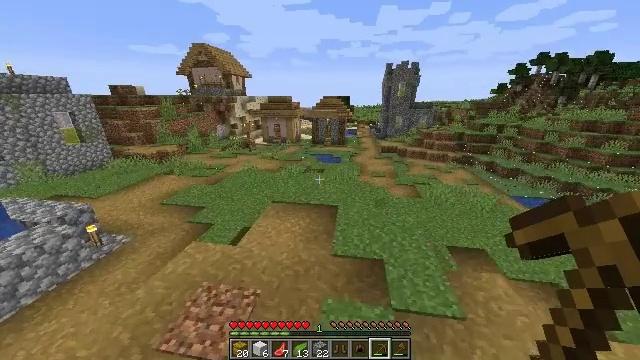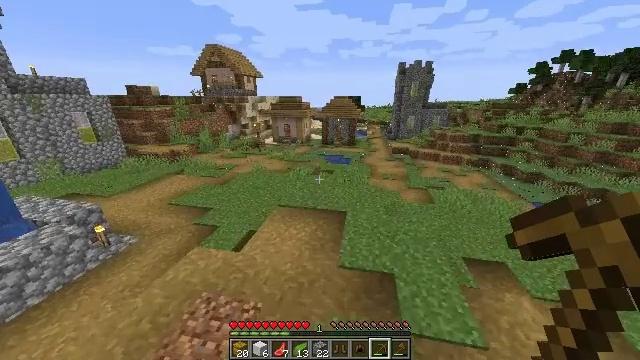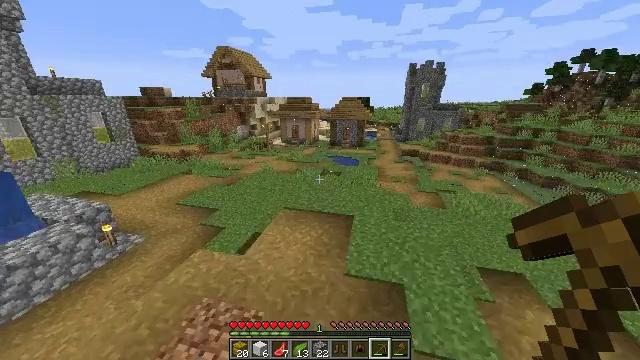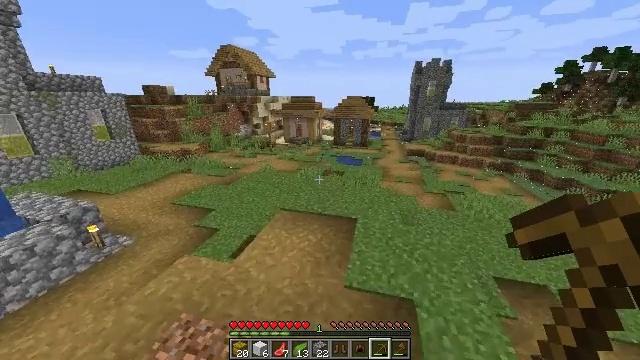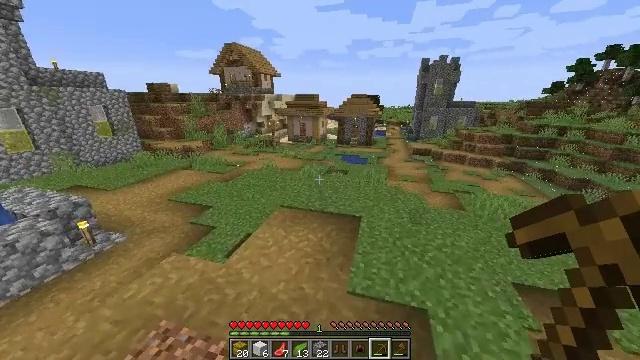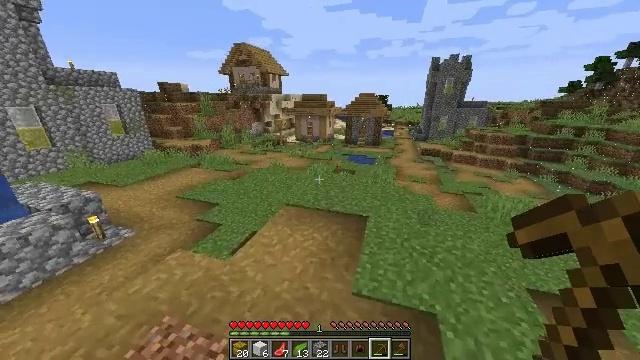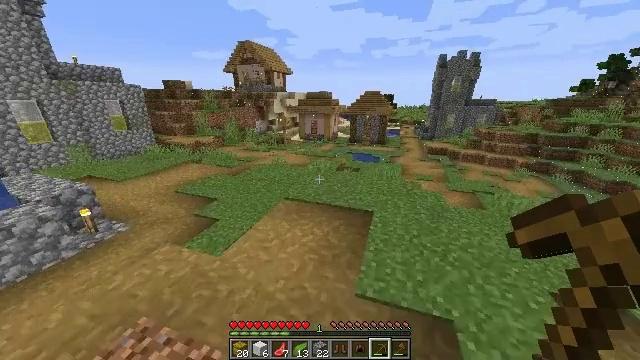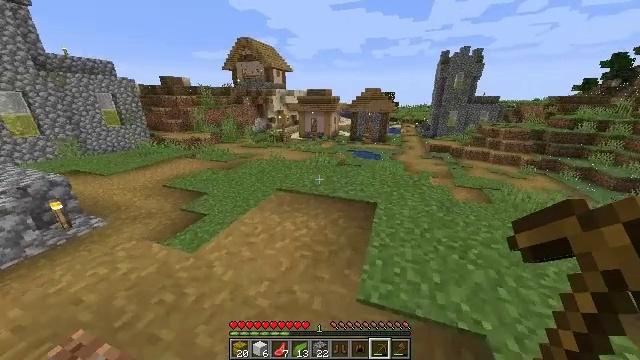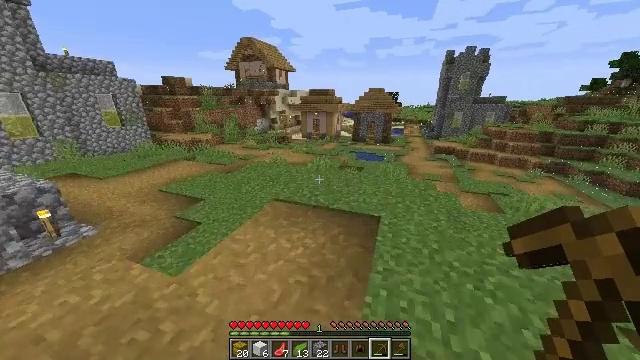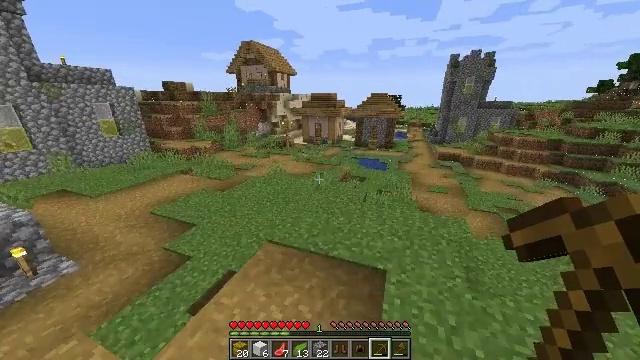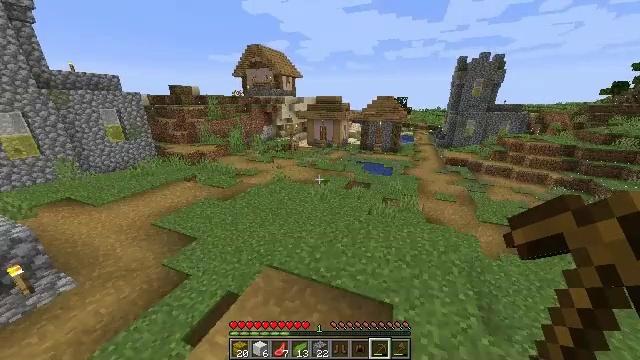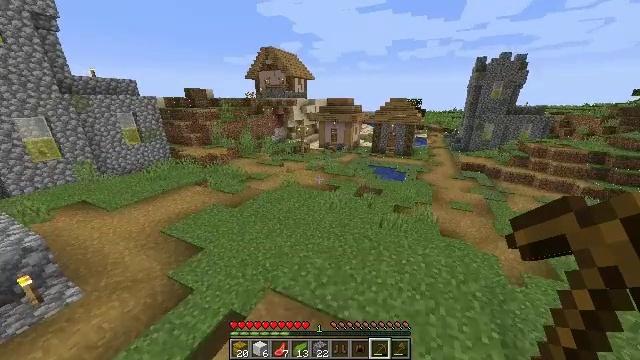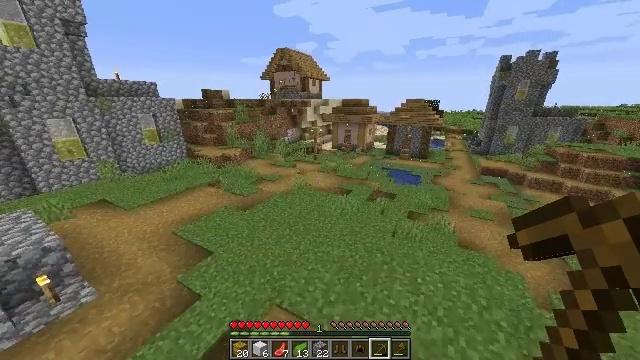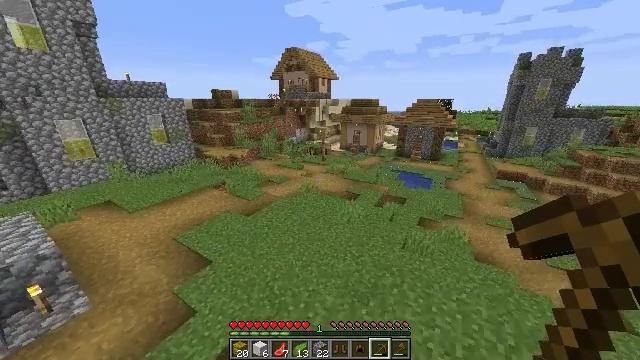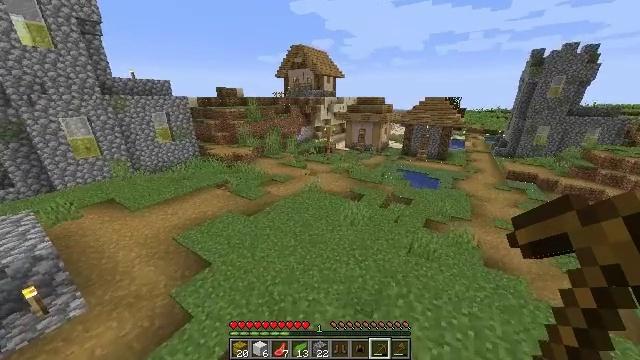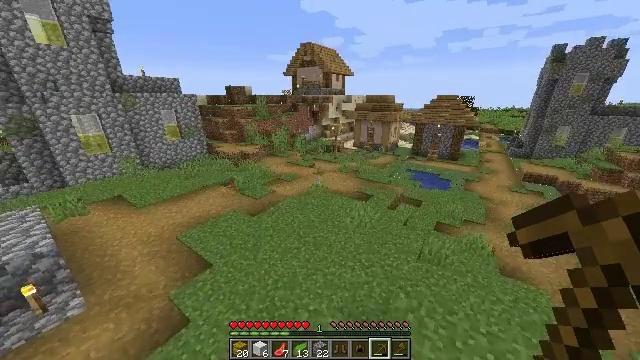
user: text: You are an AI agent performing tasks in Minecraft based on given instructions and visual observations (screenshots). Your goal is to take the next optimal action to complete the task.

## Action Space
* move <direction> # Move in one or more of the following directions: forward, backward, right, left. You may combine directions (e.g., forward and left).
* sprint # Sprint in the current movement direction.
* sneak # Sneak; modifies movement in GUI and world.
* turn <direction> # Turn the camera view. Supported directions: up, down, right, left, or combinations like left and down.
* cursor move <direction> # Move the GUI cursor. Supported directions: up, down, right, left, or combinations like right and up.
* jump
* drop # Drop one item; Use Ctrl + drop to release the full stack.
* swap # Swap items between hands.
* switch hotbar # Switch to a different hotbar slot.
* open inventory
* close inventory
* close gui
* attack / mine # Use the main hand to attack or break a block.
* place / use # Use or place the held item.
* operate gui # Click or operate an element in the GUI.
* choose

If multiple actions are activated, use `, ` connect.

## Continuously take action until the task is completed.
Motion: motion action
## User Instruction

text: Clear the ground by mining grass.
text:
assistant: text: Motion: move forward, turn left, jump
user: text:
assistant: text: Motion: move forward, turn left, jump
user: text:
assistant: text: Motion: move forward, turn left, jump
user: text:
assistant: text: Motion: move forward, turn left, jump
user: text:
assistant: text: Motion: move forward, turn left, jump
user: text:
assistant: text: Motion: move forward, sprint, turn left, jump
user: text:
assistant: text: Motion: move forward, sprint, jump
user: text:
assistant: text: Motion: move forward, sprint, jump
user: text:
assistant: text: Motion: move forward, sprint, jump
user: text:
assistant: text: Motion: move forward, sprint, turn left, jump
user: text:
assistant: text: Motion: move forward, sprint, turn left, jump
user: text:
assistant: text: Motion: move forward, turn left, jump
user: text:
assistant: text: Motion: move forward, turn left, jump
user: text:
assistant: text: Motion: move forward, turn left, jump
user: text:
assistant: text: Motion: move forward, turn left, jump
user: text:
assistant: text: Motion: move forward, turn left, jump
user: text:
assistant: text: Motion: move forward, turn left, jump
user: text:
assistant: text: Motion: move forward, jump
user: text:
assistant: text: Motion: move forward, turn left, jump
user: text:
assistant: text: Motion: move forward, sprint, turn left, jump
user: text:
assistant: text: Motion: move forward, sprint, turn left, jump
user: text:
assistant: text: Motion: move forward, sprint, turn left, jump
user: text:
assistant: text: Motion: move forward, sprint, turn left, jump
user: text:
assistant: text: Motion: move forward, sprint, turn left and up, jump
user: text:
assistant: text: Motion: move forward, turn left and up, jump
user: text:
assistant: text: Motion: move forward, turn left and up, jump
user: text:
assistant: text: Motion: move forward, turn left, jump
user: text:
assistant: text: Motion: move forward, turn left, jump
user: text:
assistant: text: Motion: move forward, turn left, jump
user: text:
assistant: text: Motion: move forward, jump